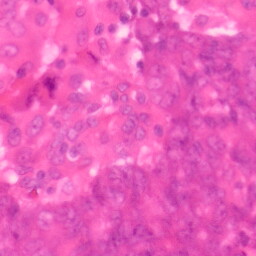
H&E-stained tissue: Colon